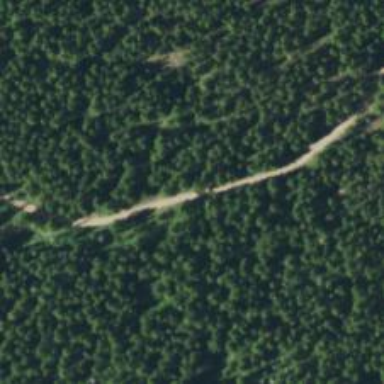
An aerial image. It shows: Trail road suitable for tracking.